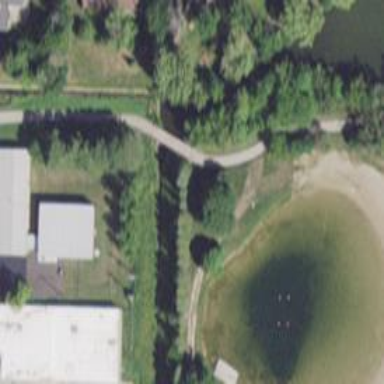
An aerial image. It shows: Path leading to bridge.